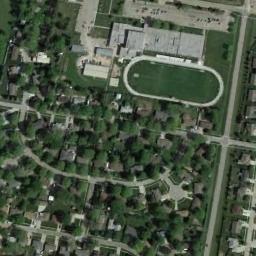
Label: ground_track_field